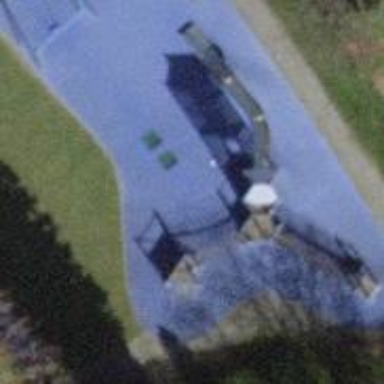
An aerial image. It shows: Playground featuring trampoline.